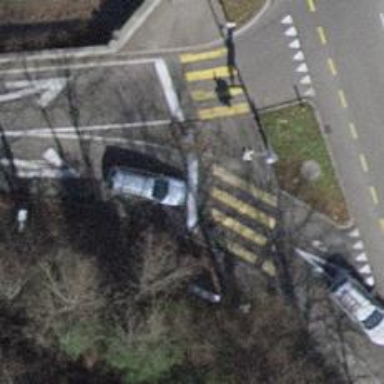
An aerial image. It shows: Road with traffic signals controlling the flow of traffic.